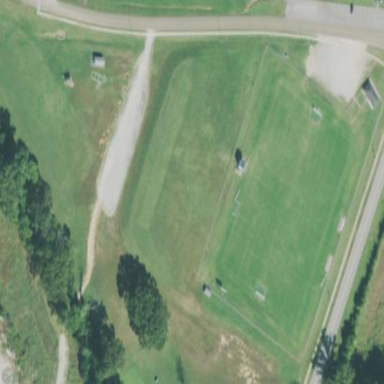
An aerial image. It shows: Soccer pitch for leisureland activities.